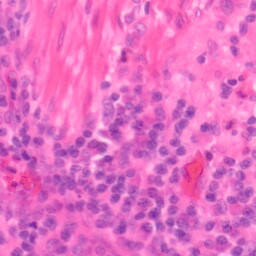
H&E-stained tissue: Colon